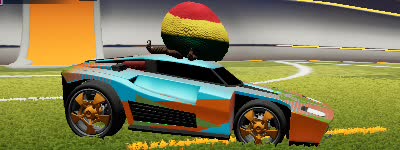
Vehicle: breakout